Aerial crown-view tile of a tropical tree (Barro Colorado Island, Panama), acquired 20250915:
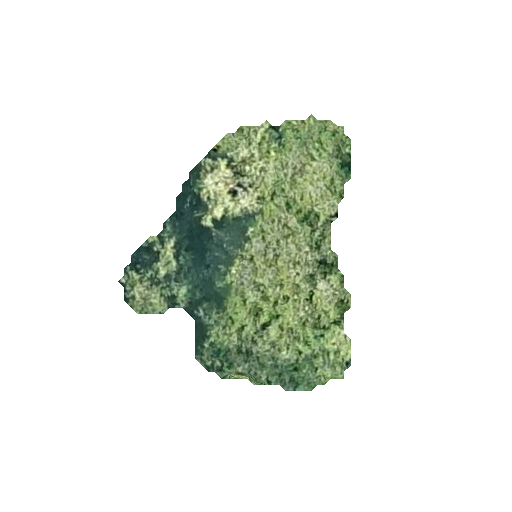
Species: Quararibea stenophylla
GBIF accepted scientific name: Quararibea stenophylla
Crown area: 61.976 m²